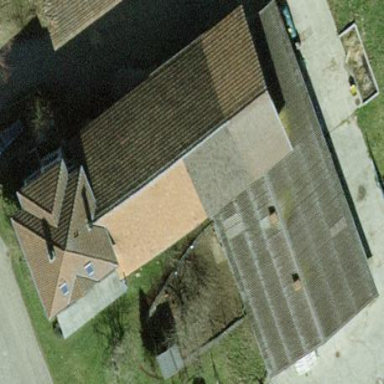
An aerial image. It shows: Farm auxiliary building with gabled roof.